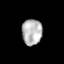
Tissue: lung
Cell type: Others
Senescence score: 0.1797
Nuclear area (px): 509
Mean DAPI intensity: 183.318